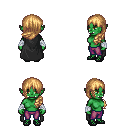
a pixel art fantasy rpg character, female body template, orc, green skin, black cape, magenta pants, light blonde left-swept hairstyle, white cloth bandages, ghillies, four views (front, back, left, right), 2x2 character sprite sheet, small pixel art, hard edges, no anti-aliasing